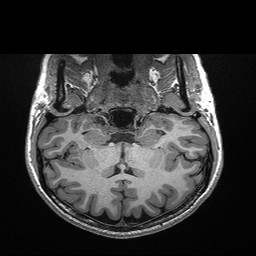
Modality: T1w
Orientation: sagittal
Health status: healthy
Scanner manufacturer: siemens
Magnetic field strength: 3 T
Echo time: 0.00298 s